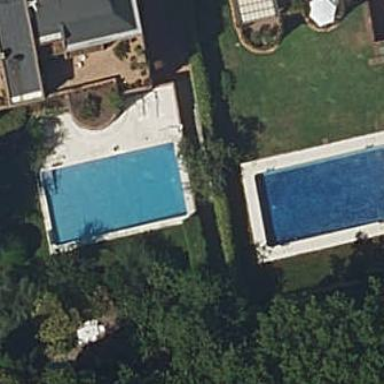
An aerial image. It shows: Swimming pool located in leisure land.